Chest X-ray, PA view. Patient: 57 years old, sex F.
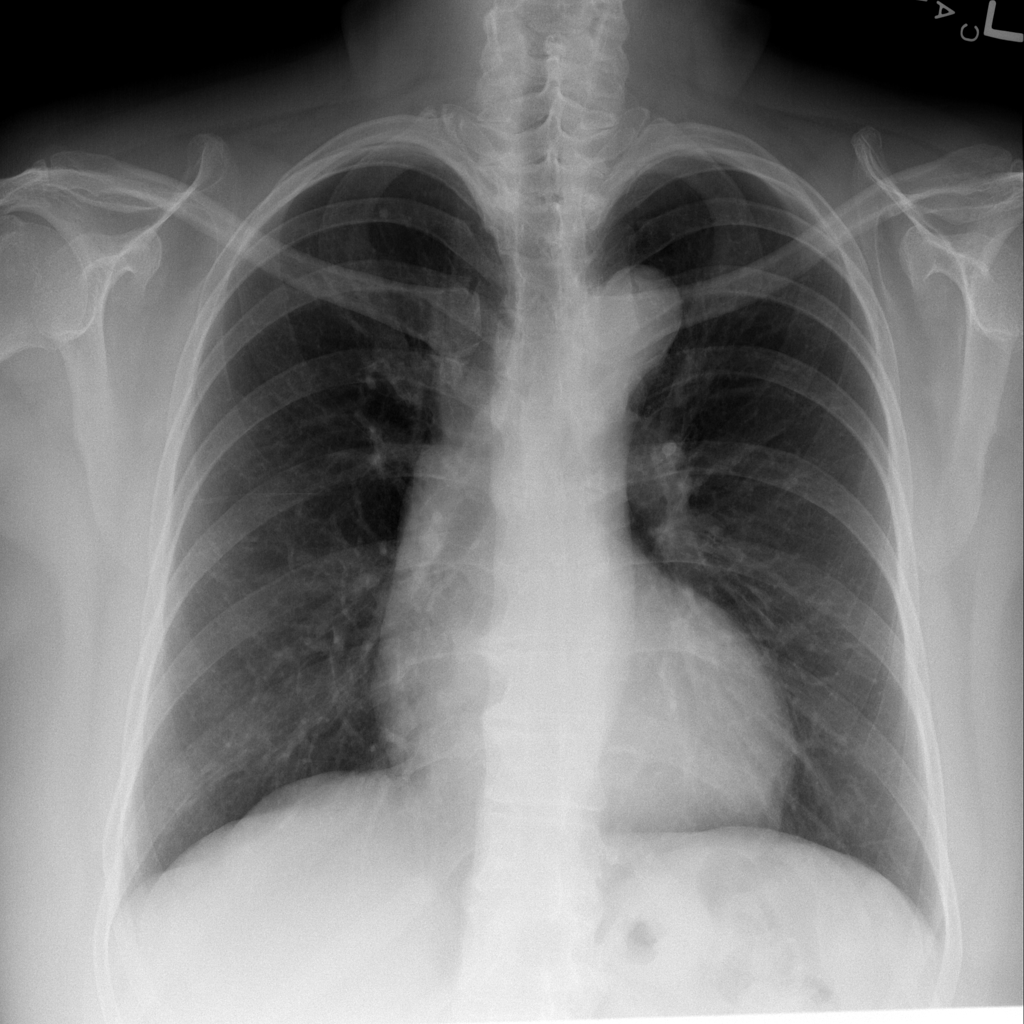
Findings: Cardiomegaly